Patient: sex M, age 54
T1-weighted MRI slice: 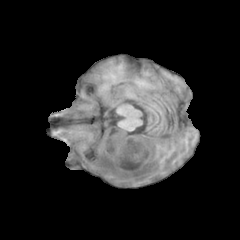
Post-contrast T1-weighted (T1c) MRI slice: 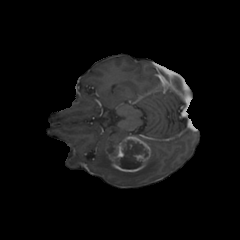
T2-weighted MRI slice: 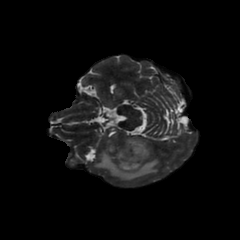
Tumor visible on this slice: yes
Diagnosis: Glioblastoma, IDH-wildtype
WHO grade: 4